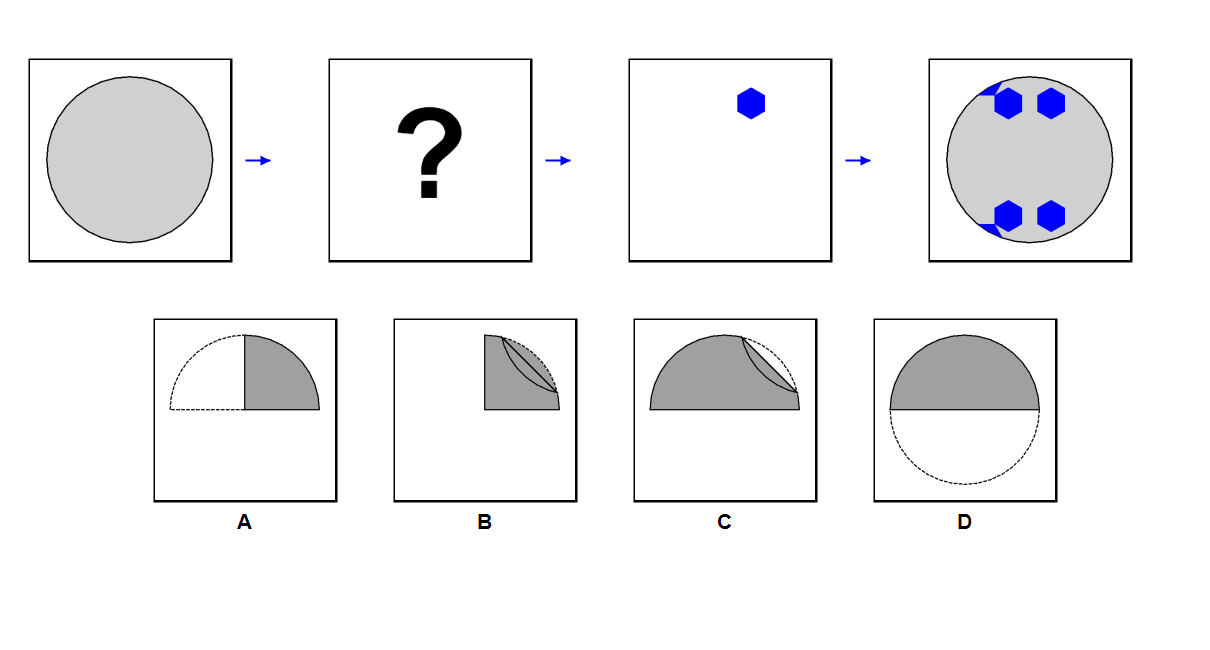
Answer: C